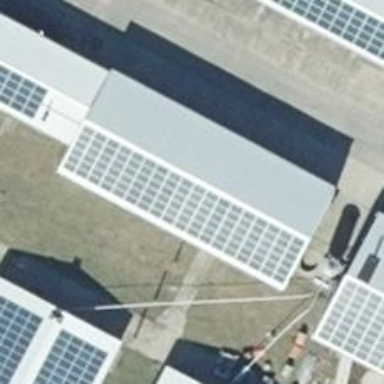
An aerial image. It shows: Small solar photovoltaic panel used as generator to produce electricity.